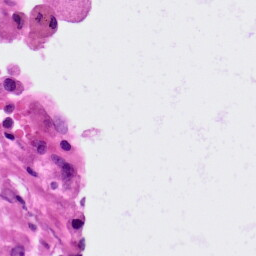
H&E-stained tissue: Lung